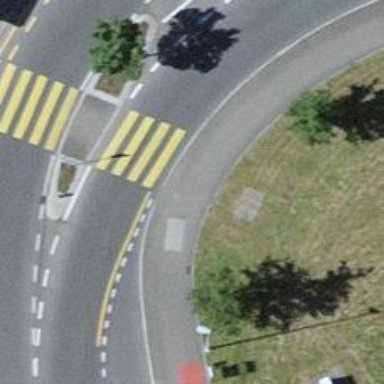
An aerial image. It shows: Zebra crossing on footway.